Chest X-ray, AP view. Patient: 29 years old, sex F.
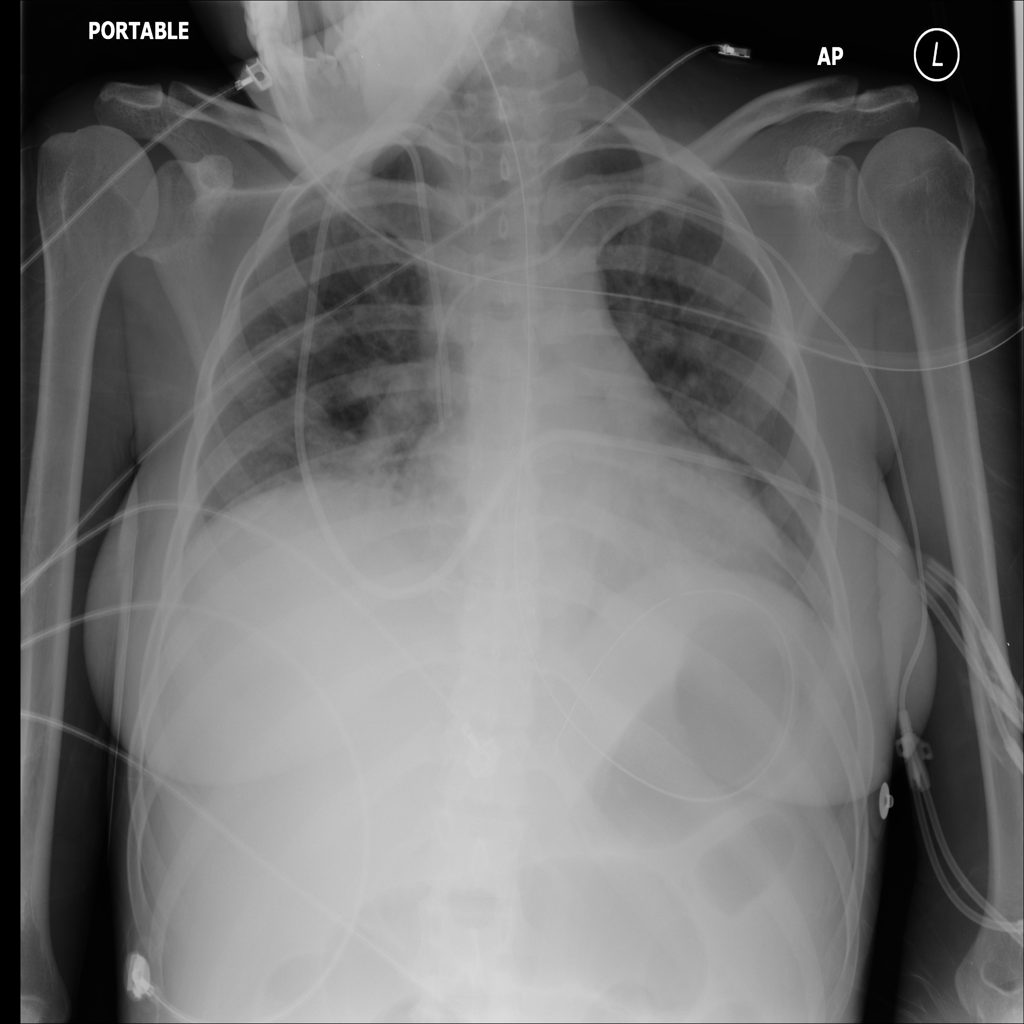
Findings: Infiltration